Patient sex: M
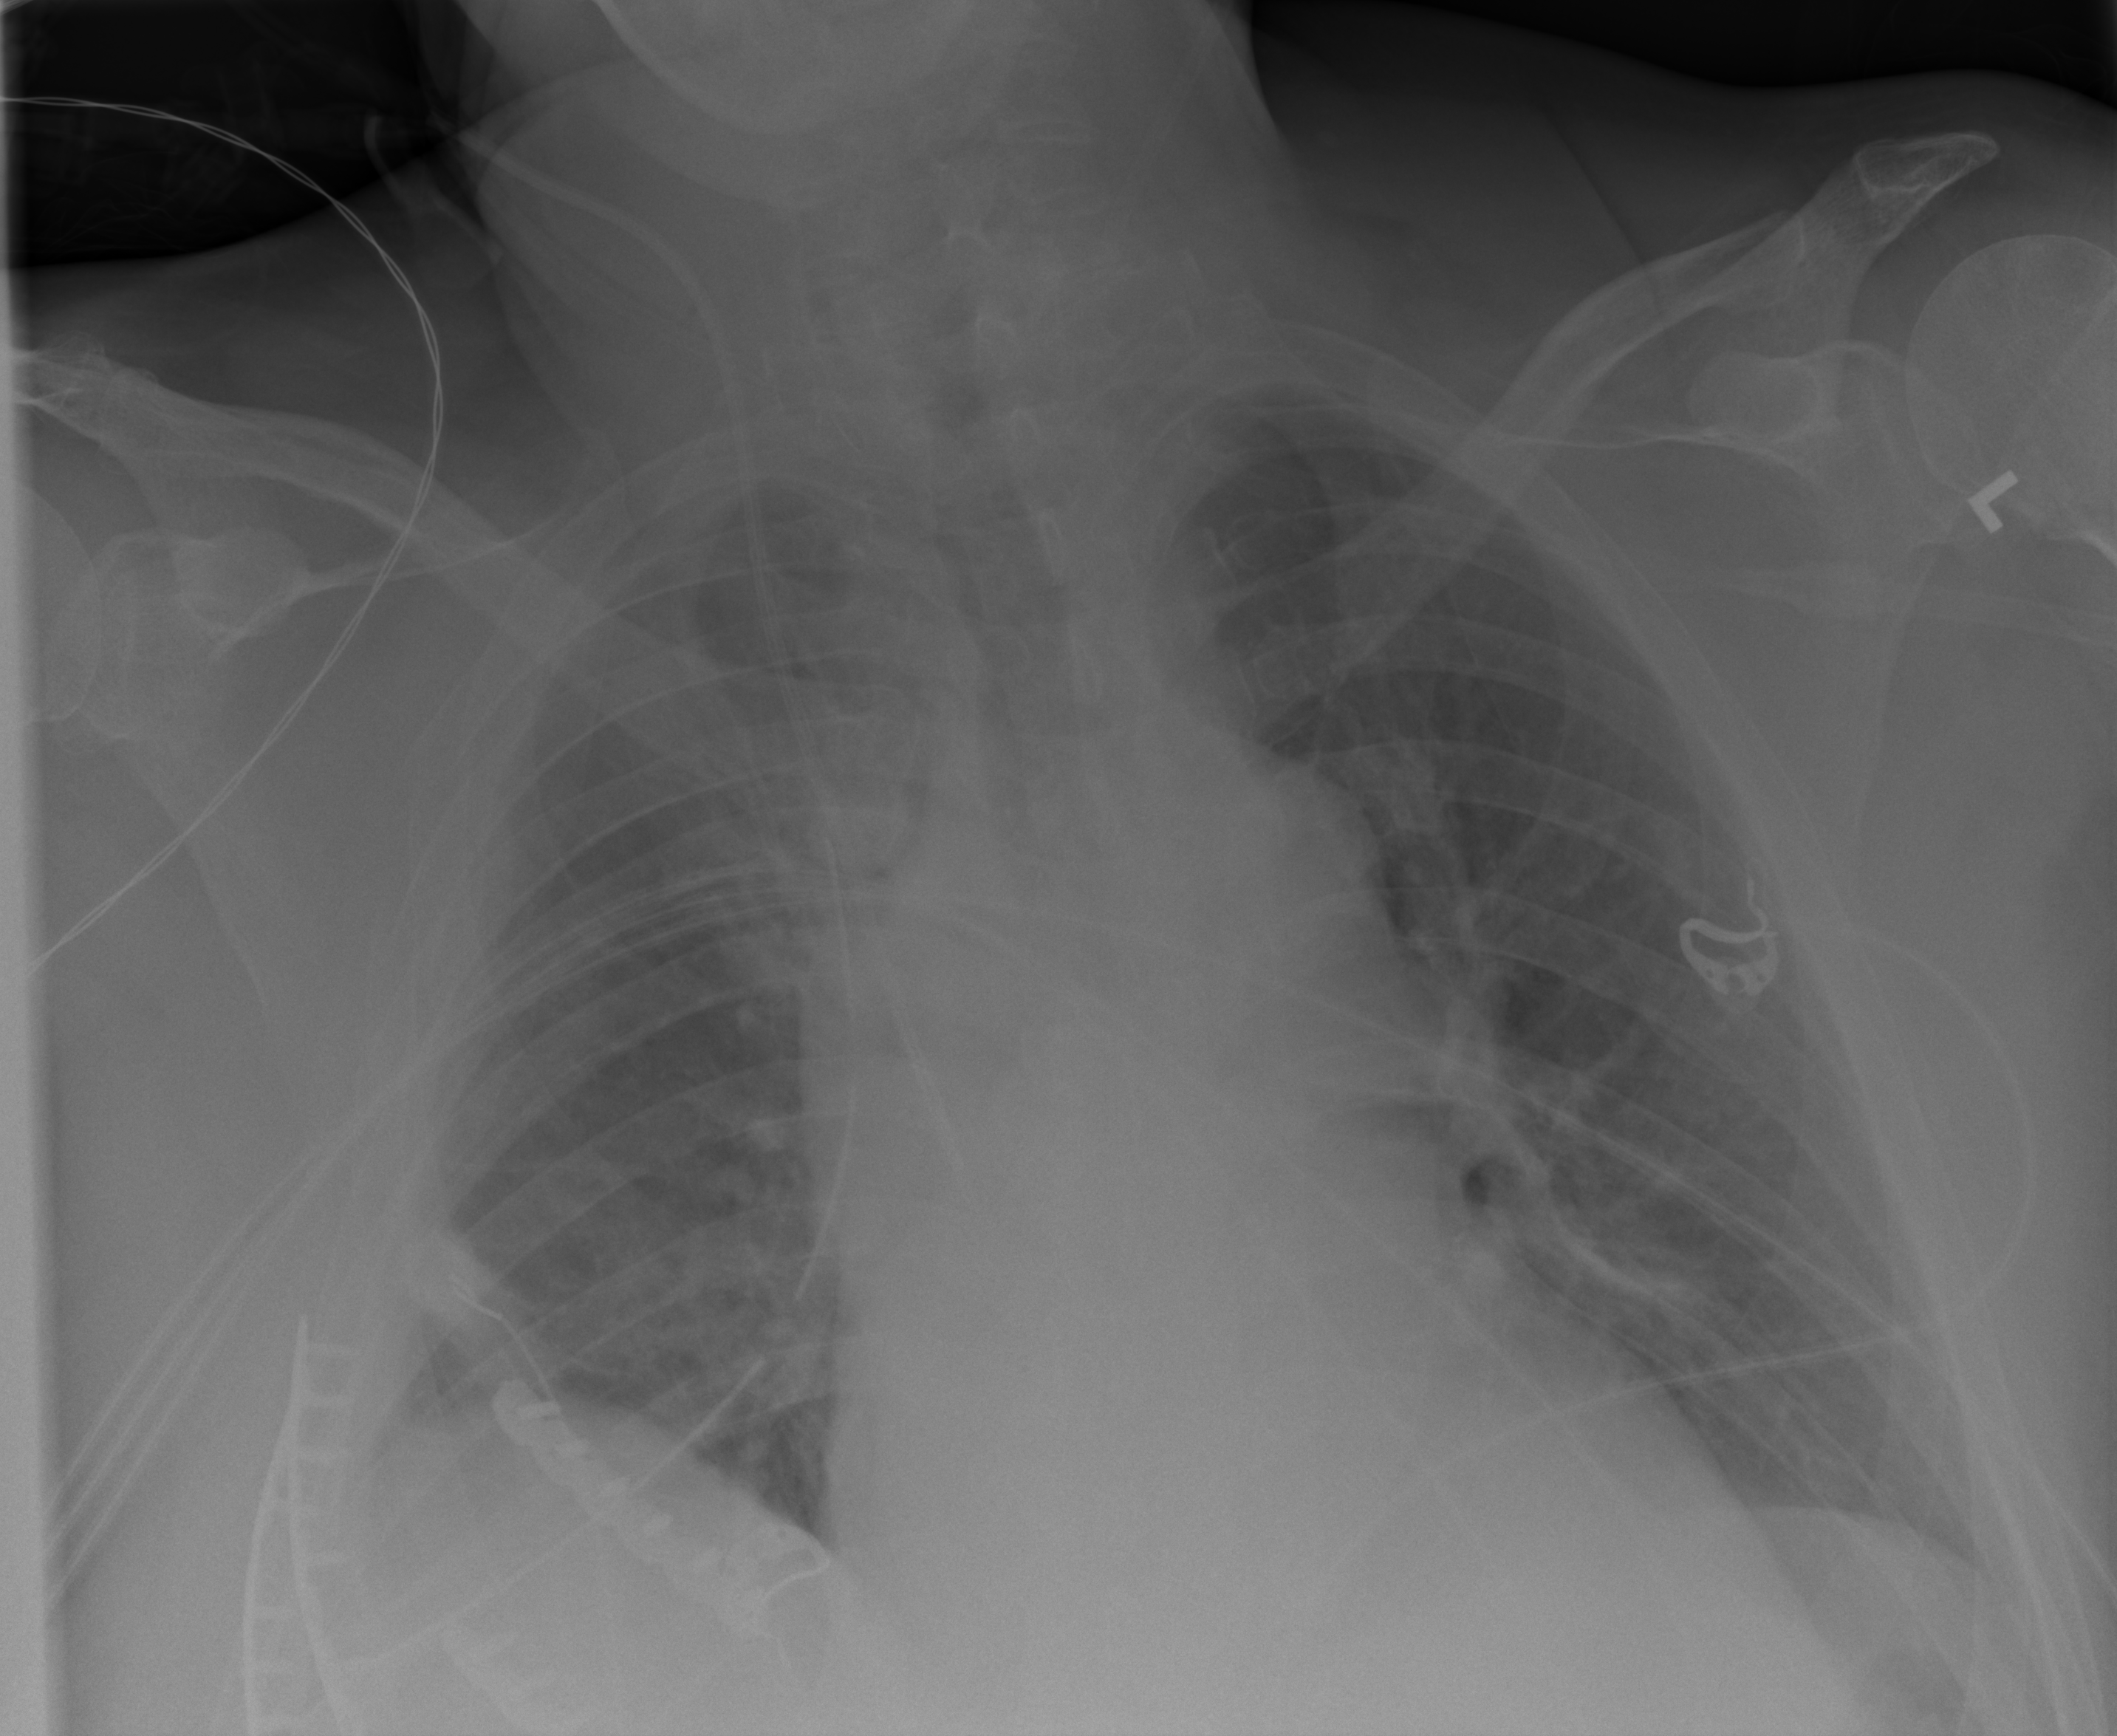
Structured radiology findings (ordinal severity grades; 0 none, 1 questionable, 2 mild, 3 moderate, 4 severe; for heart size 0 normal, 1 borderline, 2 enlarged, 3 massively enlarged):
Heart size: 2
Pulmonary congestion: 2
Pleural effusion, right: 0
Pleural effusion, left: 0
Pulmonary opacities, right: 0
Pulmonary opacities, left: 0
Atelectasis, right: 2
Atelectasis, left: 0